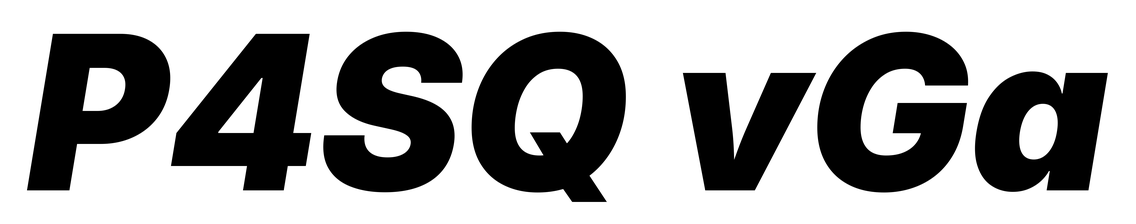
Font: Inter-Italic_Black_Italic